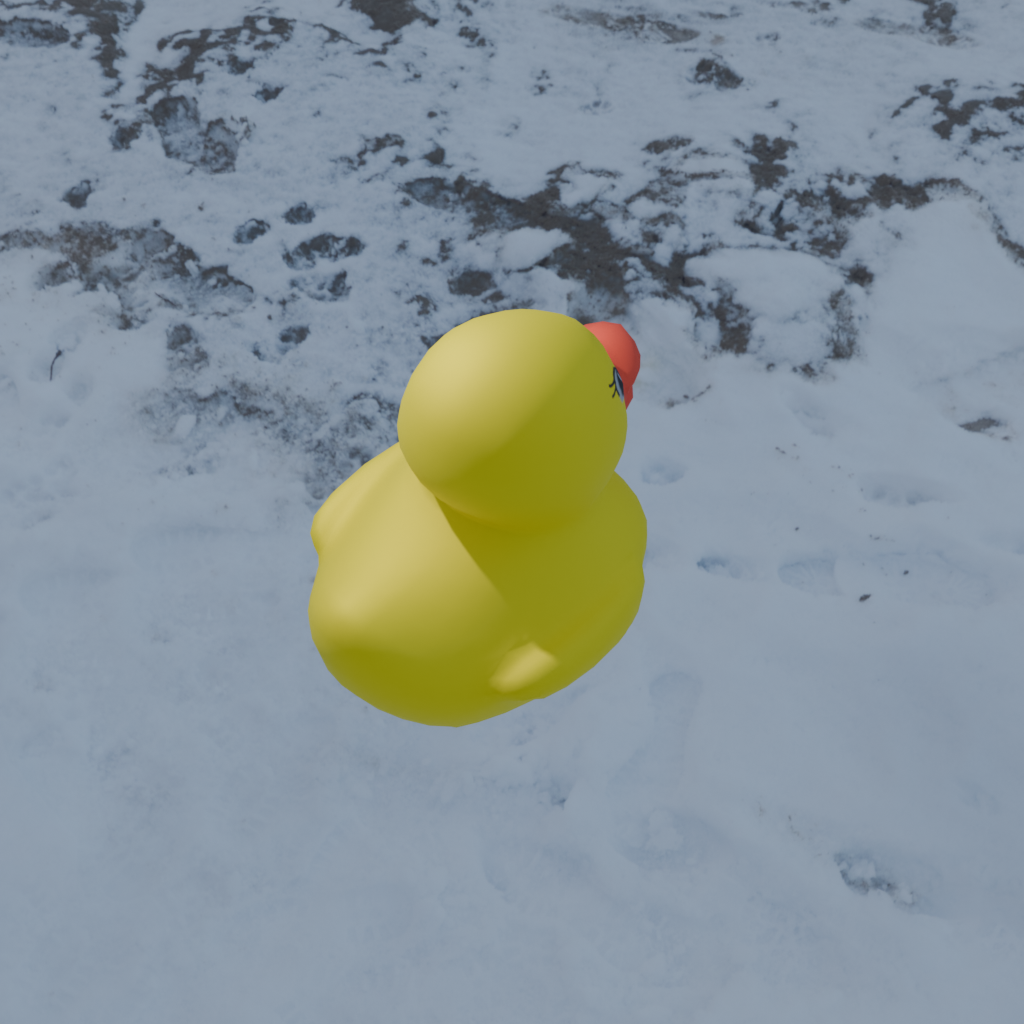
an image of a yellow rubber duck seen from <back_right_top> in a snow-covered beach with a cloudy winter sky.